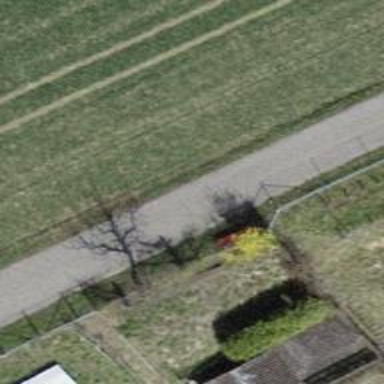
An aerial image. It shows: Red bench.